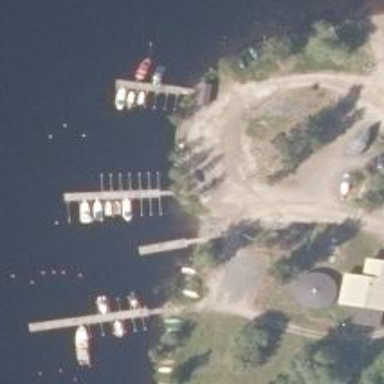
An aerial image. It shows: Slipway on leisure land.